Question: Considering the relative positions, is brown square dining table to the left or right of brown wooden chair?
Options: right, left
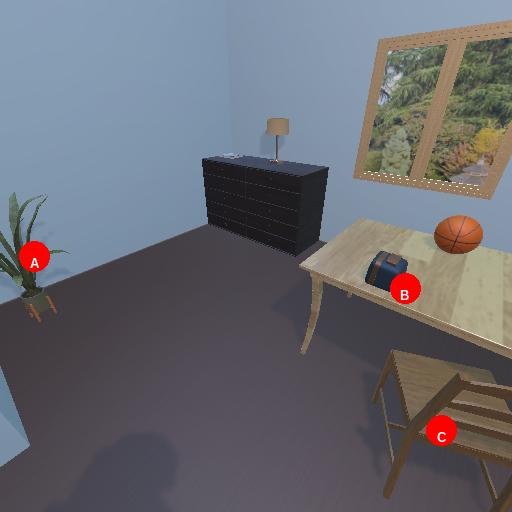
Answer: right